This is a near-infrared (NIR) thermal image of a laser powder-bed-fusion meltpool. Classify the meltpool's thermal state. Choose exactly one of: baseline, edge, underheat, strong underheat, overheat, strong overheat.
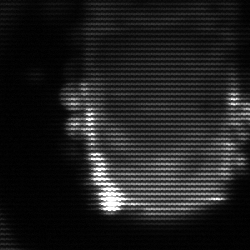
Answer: baseline